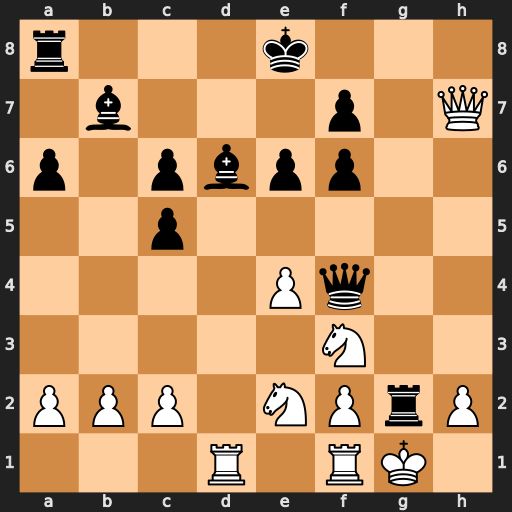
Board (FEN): r3k3/1b3p1Q/p1pbpp2/2p5/4Pq2/5N2/PPP1NPrP/3R1RK1
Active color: w
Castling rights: q
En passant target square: -
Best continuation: Kxg2 Qg4+ Ng3